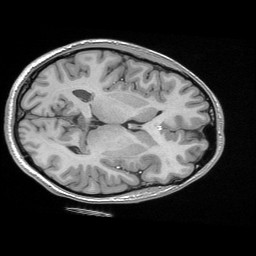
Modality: T1w
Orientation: axial